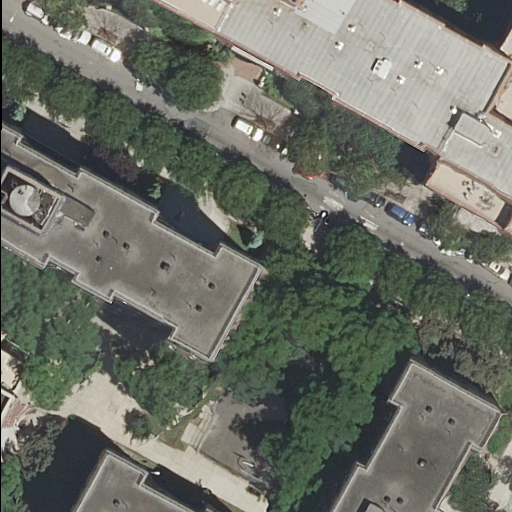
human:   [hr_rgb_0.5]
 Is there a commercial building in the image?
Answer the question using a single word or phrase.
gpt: no

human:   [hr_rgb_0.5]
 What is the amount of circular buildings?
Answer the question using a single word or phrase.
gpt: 0

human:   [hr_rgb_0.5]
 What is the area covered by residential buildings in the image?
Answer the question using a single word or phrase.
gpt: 4445m2

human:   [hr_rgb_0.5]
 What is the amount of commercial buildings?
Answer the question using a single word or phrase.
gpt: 0

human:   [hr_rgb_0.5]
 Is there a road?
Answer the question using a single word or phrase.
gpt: yes

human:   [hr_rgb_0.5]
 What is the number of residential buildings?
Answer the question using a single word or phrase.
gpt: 5

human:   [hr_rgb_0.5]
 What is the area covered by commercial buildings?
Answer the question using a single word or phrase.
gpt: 0m2

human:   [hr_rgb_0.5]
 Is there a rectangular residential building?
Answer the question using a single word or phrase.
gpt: yes

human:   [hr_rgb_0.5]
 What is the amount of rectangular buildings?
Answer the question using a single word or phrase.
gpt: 1

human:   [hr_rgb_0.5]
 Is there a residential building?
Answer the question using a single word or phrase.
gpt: yes

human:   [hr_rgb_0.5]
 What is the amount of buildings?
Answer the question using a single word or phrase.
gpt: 5

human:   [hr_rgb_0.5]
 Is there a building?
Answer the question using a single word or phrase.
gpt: yes

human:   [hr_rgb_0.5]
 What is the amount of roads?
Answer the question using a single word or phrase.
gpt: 5

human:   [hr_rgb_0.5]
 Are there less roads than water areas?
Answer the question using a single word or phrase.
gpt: no

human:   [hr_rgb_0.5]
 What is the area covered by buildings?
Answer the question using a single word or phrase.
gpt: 4445m2

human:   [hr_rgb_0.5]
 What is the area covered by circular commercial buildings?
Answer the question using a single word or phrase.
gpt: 0m2

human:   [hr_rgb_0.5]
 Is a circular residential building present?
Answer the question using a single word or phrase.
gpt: no

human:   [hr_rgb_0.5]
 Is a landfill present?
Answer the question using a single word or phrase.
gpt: no

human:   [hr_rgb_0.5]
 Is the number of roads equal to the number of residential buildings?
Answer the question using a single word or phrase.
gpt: yes

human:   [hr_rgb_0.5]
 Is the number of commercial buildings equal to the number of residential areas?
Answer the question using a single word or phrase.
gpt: yes

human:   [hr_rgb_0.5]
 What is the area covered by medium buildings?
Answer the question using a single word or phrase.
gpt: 0m2

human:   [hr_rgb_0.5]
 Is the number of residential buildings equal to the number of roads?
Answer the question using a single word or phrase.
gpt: yes

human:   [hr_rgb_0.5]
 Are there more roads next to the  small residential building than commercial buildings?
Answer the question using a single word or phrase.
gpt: yes

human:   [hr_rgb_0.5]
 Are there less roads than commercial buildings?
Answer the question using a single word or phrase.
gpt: no

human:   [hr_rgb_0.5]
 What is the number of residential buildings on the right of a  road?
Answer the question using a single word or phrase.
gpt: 2

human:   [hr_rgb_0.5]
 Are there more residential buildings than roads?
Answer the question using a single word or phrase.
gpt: no

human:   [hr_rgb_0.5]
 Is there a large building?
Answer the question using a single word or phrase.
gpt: yes

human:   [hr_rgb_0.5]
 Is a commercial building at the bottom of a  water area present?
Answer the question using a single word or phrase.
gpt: no

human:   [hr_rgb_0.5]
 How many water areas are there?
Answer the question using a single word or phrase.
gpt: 0

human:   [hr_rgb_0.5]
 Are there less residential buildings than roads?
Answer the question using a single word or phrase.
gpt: no

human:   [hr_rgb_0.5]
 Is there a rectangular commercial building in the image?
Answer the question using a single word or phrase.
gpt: no

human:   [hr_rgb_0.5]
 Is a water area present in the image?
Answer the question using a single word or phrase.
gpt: no

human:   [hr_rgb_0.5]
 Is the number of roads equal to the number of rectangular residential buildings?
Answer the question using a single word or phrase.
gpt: no

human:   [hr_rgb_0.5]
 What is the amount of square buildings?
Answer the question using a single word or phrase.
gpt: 0

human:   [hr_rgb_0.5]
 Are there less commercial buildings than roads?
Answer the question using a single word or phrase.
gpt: yes

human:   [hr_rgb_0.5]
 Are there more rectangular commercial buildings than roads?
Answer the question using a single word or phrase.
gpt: no

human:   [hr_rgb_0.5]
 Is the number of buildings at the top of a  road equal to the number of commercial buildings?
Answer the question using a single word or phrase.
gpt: no

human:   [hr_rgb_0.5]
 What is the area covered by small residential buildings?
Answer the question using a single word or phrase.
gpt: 89m2

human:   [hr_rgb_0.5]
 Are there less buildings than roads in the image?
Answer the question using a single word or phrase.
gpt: no

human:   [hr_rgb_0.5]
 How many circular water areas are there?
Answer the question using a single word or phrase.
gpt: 0

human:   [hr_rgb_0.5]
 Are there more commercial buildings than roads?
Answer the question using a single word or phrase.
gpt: no

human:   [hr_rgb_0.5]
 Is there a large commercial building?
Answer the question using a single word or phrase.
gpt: no

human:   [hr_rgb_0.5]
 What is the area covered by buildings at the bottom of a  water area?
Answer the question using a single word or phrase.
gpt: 0m2

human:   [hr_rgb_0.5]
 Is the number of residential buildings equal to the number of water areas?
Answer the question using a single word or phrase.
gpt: no

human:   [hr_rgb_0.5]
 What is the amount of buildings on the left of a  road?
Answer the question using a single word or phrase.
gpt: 3

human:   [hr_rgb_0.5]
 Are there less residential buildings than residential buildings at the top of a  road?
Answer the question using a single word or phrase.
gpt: no

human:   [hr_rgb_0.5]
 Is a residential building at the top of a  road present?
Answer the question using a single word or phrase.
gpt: yes

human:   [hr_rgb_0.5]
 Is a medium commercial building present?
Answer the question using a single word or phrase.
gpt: no

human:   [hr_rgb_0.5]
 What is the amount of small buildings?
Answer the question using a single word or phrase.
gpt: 1

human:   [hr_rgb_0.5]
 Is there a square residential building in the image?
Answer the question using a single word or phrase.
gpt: no

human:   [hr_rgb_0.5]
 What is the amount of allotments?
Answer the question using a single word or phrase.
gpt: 0

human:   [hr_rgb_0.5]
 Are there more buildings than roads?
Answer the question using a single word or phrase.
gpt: no

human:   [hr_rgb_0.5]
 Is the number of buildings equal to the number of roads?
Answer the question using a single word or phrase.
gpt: yes

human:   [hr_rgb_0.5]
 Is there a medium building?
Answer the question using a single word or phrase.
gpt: no

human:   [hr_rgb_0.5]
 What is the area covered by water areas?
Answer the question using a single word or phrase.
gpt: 0m2

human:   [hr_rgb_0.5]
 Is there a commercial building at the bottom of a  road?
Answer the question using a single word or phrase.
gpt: no

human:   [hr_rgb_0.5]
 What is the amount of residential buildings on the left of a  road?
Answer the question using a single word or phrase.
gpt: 3

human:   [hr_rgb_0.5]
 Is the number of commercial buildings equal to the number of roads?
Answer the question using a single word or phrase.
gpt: no

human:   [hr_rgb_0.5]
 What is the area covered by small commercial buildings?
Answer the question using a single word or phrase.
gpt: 0m2

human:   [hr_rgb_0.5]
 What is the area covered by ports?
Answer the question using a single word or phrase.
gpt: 0m2

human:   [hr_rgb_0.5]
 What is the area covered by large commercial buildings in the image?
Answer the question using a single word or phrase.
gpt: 0m2

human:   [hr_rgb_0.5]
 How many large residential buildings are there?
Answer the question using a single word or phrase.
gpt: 4

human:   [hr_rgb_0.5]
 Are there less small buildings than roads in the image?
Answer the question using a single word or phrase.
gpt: yes

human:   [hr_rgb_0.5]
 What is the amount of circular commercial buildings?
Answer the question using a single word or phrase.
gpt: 0